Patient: sex F, age 68
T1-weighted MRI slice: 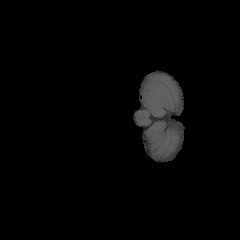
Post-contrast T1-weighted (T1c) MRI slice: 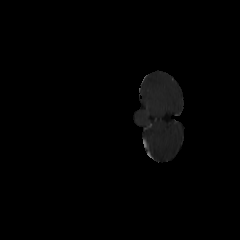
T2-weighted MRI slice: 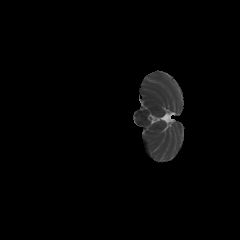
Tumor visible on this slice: no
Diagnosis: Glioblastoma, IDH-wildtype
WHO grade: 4